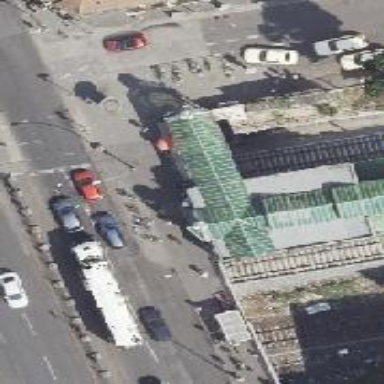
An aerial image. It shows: Entrance to public transport facility.